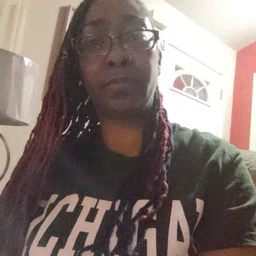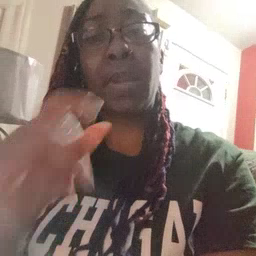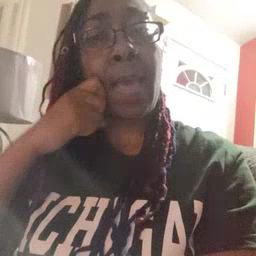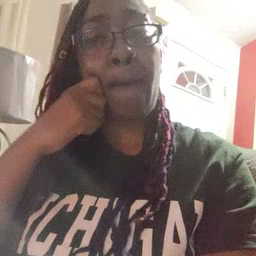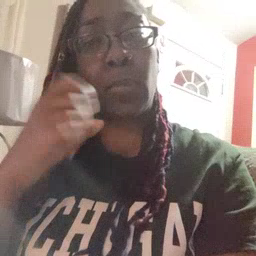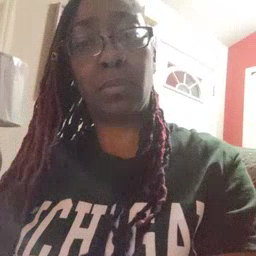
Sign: apple